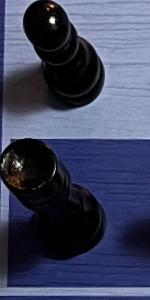
Label: Rook_Black